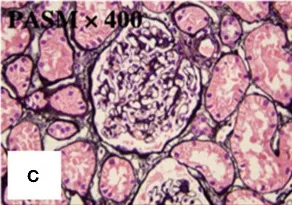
Pathological features of renal biopsy. (A-D) Light microscopy showed no apparent glomerular, tubulointerstitial or vascular alterations.
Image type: pathology (methenamine_silver)